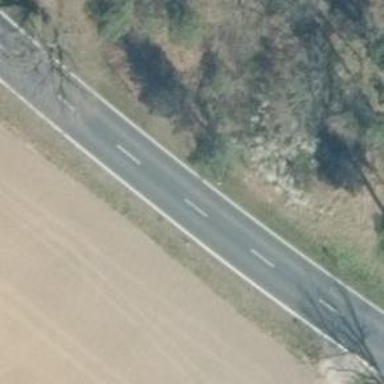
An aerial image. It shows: Asphalt road classified as primary highway.